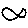
Label: fish